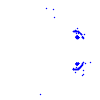
Particle: proton